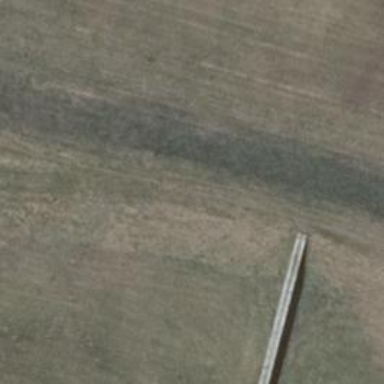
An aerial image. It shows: Grass track with grade5 tracktype.